Interaction volume radius: 5 \u00c5
Interaction volume height: 20 \u00c5
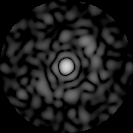
Disorder parameter: 0.7497